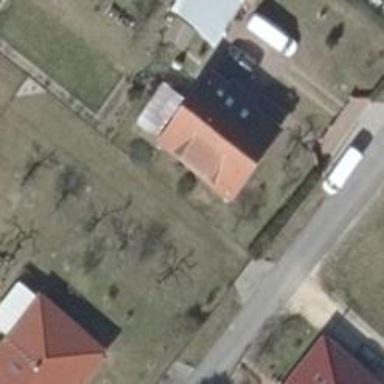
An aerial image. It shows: Gabled building.